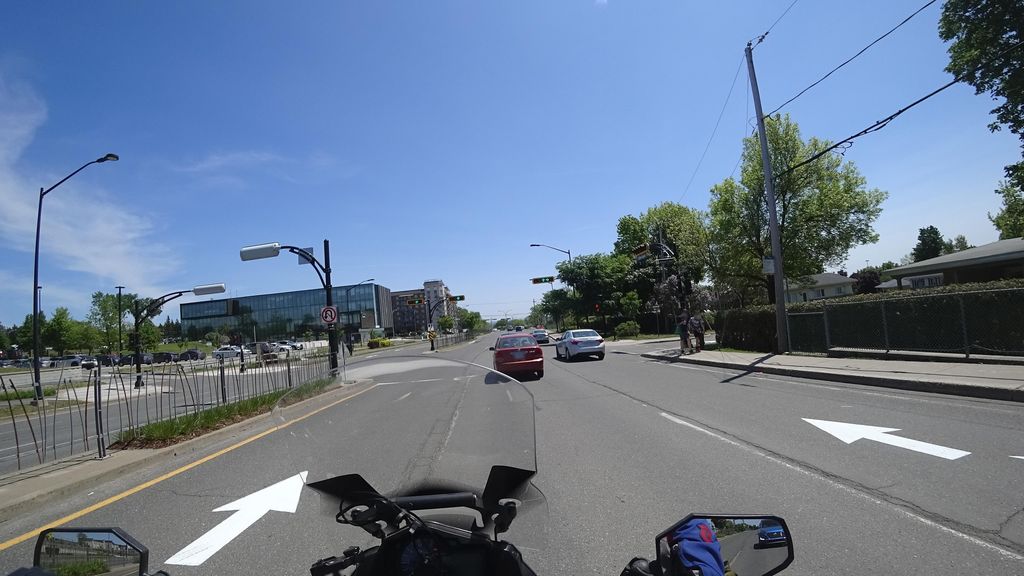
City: quebec_city